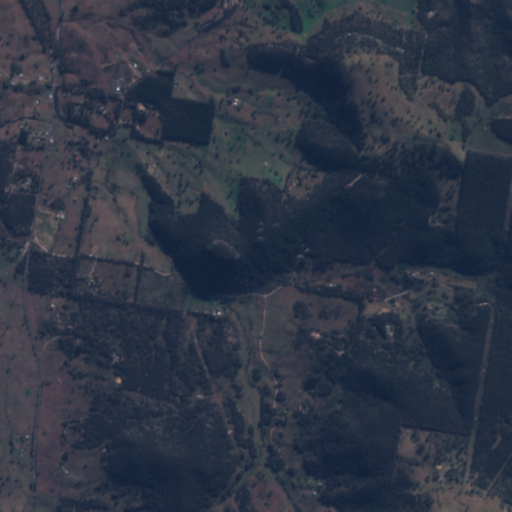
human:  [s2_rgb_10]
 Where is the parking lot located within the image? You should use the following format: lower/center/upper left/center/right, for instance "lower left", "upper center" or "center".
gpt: The parking lot is located in the upper left of the image.
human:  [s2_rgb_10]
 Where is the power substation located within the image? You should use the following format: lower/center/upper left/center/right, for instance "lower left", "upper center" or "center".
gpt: The power substation is located in the upper left of the image.
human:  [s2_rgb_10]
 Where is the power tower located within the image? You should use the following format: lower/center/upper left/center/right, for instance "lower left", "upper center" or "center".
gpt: The power tower is located in the lower right of the image.
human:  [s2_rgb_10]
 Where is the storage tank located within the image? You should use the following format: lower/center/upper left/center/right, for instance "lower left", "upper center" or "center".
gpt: The storage tank is located in the upper left of the image.
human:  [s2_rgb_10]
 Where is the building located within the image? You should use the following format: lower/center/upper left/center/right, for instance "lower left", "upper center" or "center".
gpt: There is no building in the image.